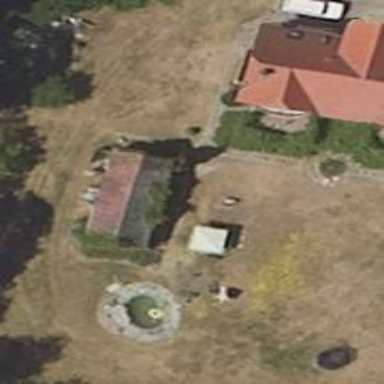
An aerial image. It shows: Isolated dwelling in the countryside.